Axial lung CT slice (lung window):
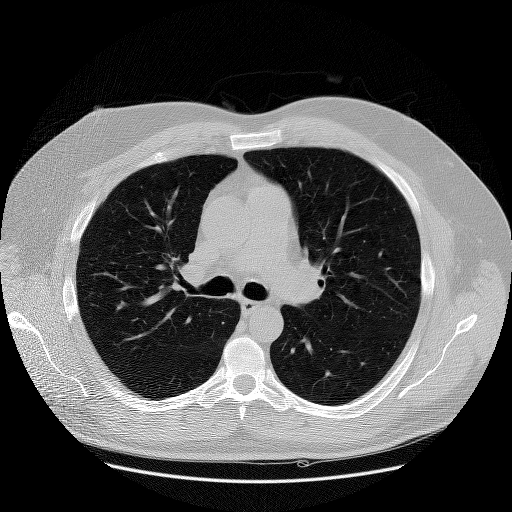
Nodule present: no